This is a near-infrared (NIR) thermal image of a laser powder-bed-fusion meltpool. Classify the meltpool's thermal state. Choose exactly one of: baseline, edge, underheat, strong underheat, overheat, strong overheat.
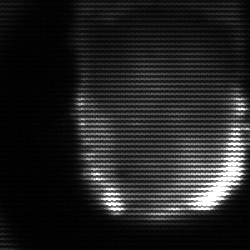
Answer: baseline